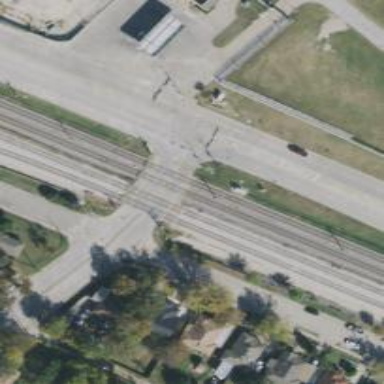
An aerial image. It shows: Crossing for the railway.